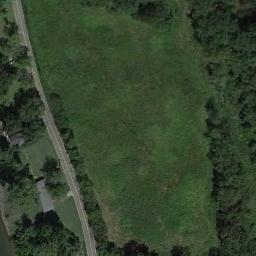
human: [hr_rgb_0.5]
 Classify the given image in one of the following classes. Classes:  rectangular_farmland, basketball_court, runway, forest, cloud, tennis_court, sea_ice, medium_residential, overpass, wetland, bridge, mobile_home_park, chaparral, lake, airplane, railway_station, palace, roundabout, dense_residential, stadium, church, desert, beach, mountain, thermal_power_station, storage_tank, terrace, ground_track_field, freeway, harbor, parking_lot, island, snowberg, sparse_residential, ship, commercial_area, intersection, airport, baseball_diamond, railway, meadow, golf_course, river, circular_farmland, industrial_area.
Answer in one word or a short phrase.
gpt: meadow